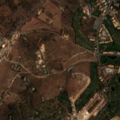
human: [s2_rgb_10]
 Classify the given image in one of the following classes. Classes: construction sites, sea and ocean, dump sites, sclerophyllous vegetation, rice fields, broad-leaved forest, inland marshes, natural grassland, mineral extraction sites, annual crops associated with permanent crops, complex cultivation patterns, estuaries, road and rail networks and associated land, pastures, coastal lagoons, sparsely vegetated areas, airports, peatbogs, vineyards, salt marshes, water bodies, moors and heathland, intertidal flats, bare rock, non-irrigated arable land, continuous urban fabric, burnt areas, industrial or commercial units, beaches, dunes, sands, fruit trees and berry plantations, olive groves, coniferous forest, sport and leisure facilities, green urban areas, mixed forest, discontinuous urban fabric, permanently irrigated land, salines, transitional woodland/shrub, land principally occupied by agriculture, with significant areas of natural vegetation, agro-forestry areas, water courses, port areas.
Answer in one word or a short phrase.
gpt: sport and leisure facilities, annual crops associated with permanent crops, land principally occupied by agriculture, with significant areas of natural vegetation